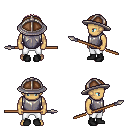
a pixel art fantasy rpg character, male body template, human, tanned skin, steel chest armor, white pants, white blonde short mohawk hairstyle, chain helm, black shoes, spear, four views (front, back, left, right), 2x2 character sprite sheet, small pixel art, hard edges, no anti-aliasing